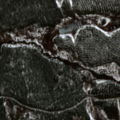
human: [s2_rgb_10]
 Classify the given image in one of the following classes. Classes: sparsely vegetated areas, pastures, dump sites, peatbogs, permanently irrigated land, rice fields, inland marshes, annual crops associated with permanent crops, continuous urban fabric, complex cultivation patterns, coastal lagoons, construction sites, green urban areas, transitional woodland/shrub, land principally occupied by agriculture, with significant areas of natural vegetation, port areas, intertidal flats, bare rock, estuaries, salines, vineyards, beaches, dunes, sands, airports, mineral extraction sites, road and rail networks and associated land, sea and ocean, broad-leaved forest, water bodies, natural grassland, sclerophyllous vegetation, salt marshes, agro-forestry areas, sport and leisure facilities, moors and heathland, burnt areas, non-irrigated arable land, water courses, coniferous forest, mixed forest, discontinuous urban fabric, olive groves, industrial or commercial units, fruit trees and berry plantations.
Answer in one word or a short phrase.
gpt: coniferous forest